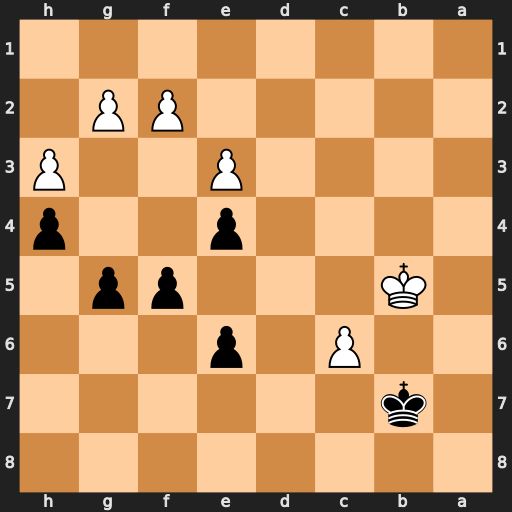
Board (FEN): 8/1k6/2P1p3/1K3pp1/4p2p/4P2P/5PP1/8
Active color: b
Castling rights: -
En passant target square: -
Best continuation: Kc7 Kc5 g4 Kd4 Kd6 c7 e5+